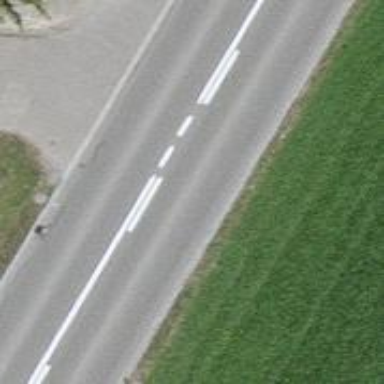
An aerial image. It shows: Primary highway.